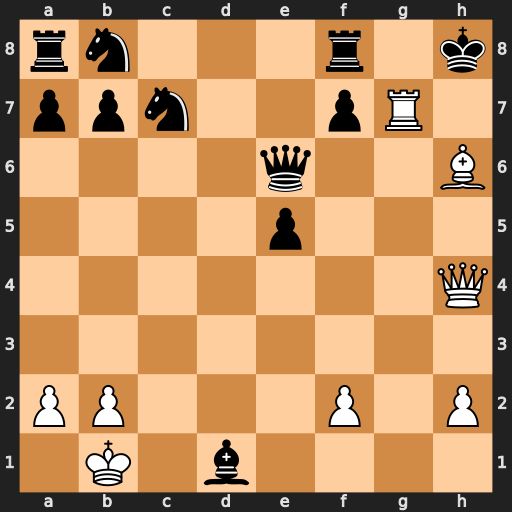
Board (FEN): rn3r1k/ppn2pR1/4q2B/4p3/7Q/8/PP3P1P/1K1b4
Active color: w
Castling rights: -
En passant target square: -
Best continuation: Rg5 Qg6+ Rxg6